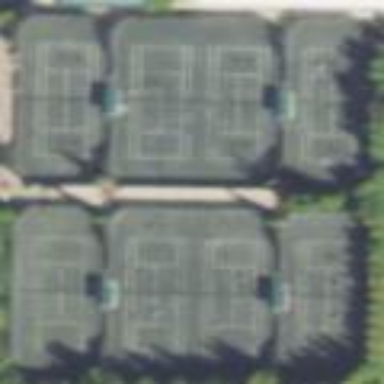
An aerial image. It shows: Tennis court in leisure pitch.